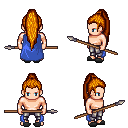
a pixel art fantasy rpg character, male body template, human, light skin, blue cape, metal pants, dark blonde extra-long topknot hairstyle, gray slippers, spear, four views (front, back, left, right), 2x2 character sprite sheet, small pixel art, hard edges, no anti-aliasing